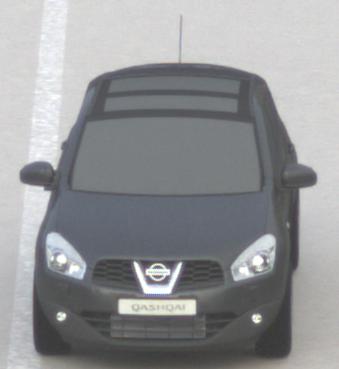
Make: Nissan
Model: Qashqai 1.6
Detailed model: Qashqai (J10)
Model produced from: 2010/03
Model produced until: 2010/08
Doors: 5
Color: gray
Road condition: dry road
Daytime: morning or afternoon
Contrast: low contrast